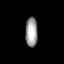
Tissue: lung
Cell type: Endothelial cells
Senescence score: 0.5667
Nuclear area (px): 352
Mean DAPI intensity: 156.881